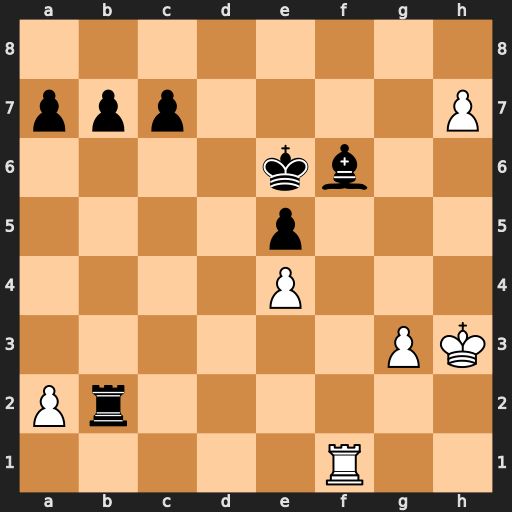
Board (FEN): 8/ppp4P/4kb2/4p3/4P3/6PK/Pr6/5R2
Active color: w
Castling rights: -
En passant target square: -
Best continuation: Rxf6+ Kxf6 h8=Q+